Question: I have a website that has a main column with of 800px, centered. There's a Java applet that I want to embed in the webpage, but the applet itself is 900px wide.
I'd like to be able to position this element within the DOM, but have it span outside the horizontal bounds of the containing div. I still want it to follow the vertical flow of the DOM. Here's a mockup:

Is there a way to allow this to happen? The width and height of the applet and containing div can be fixed, but I'd like a clean solution (i.e., no absolute positioning plus a 'blank.gif @ 900x700').
A non-JS solution would be best but I can use JS/jQuery if necessary.
I'm currently using the Fancybox plugin for a similar effect with images but can't figure out how to get it to load an applet.
Any suggestions?
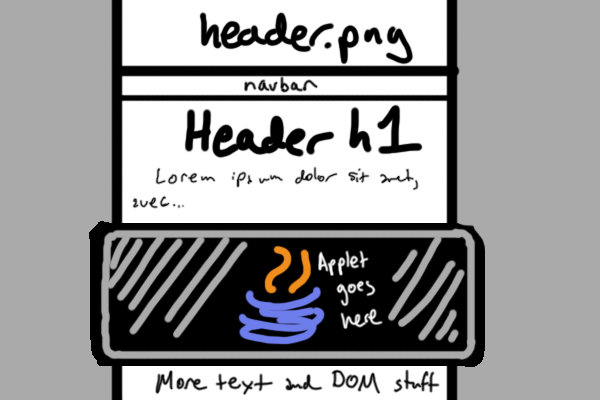
Answer: You can use a negative left margin, wide '50px' for this specific case, which comes from the formula (applet width-container width)/2.
You can also use relative positioning.